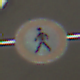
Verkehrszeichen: VerbotFussgaenger
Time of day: Midday
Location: Roofed (Urban)
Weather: Overcast
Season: NotSpecified
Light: Artificial